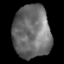
Tissue: lung
Cell type: Epithelial cells
Senescence score: 0.1732
Nuclear area (px): 1941
Mean DAPI intensity: 109.739